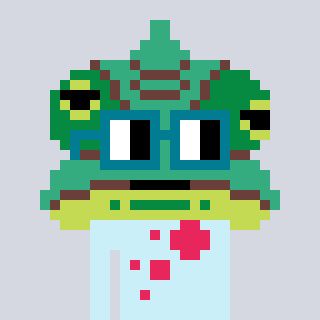
a pixel art character with square dark green glasses, a chameleon-shaped head and a cold-colored body on a cool background